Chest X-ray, PA view. Patient: 47 years old, sex M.
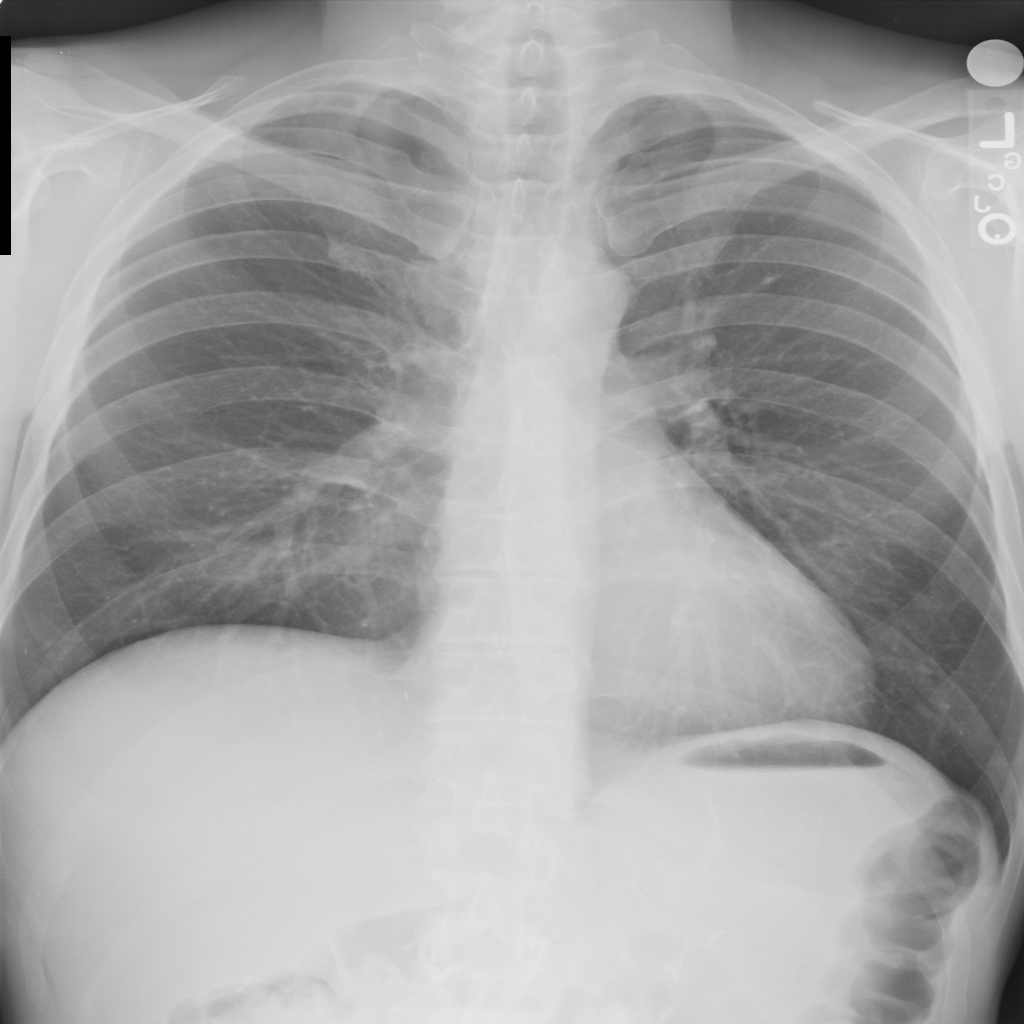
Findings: No Finding